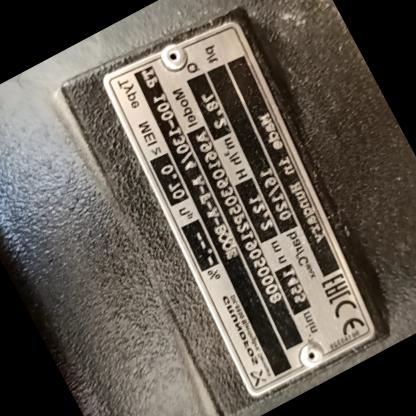
Klasa: tabliczka-znamionowa